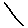
Label: line